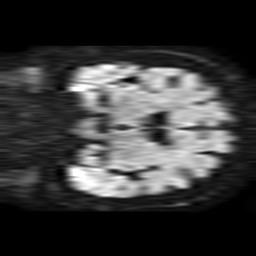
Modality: TRACE
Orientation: coronal
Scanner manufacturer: philips
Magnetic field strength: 1.5 T
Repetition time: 3.409 s
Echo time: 0.06922 s